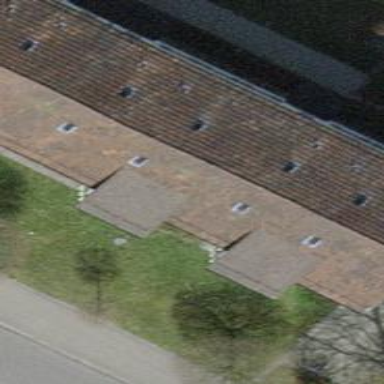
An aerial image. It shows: Gabled roof building with tile roofing. It consists of apartments.